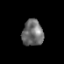
Tissue: prostate
Cell type: T cells
Senescence score: 0.223
Nuclear area (px): 542
Mean DAPI intensity: 109.428